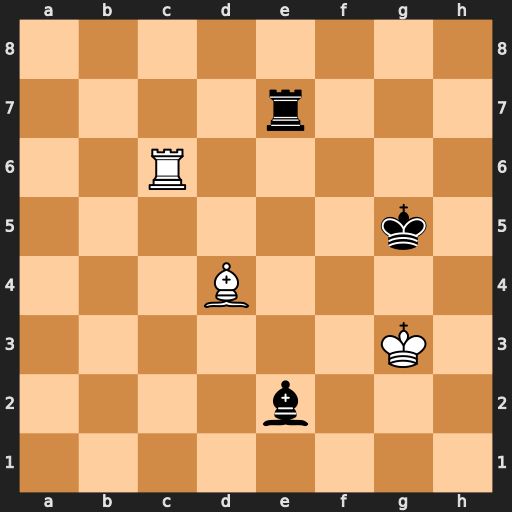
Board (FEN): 8/4r3/2R5/6k1/3B4/6K1/4b3/8
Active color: w
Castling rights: -
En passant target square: -
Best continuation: Bf6+ Kf5 Bxe7